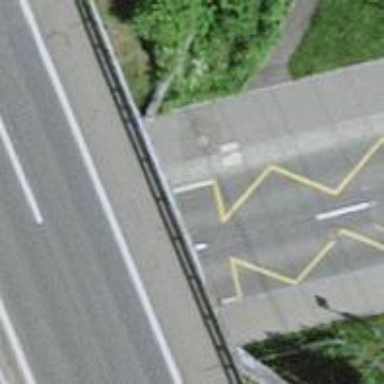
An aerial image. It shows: Platform for public transport on the road.